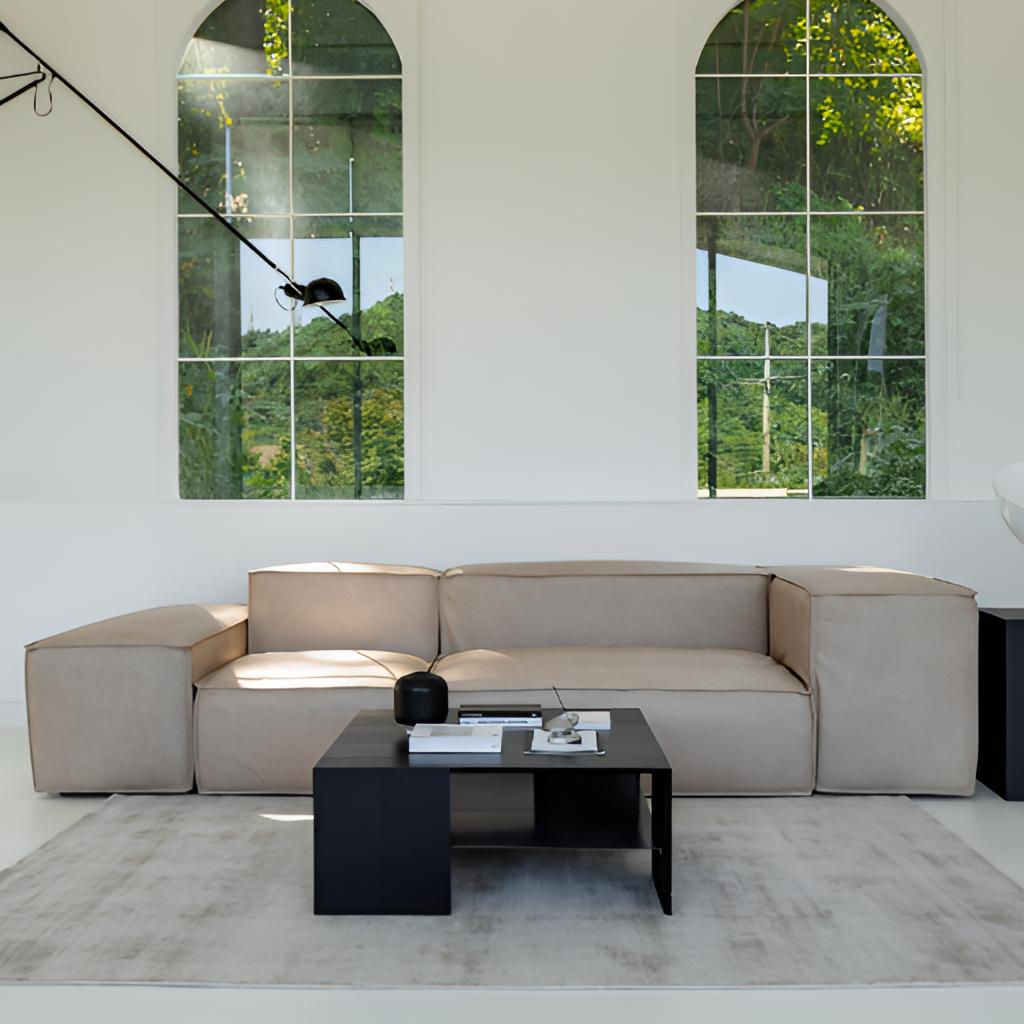
fabric sectional sofa, living room, wood flooring, with plank pattern, contemporary, white paint wallpaper, with solid pattern